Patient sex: M
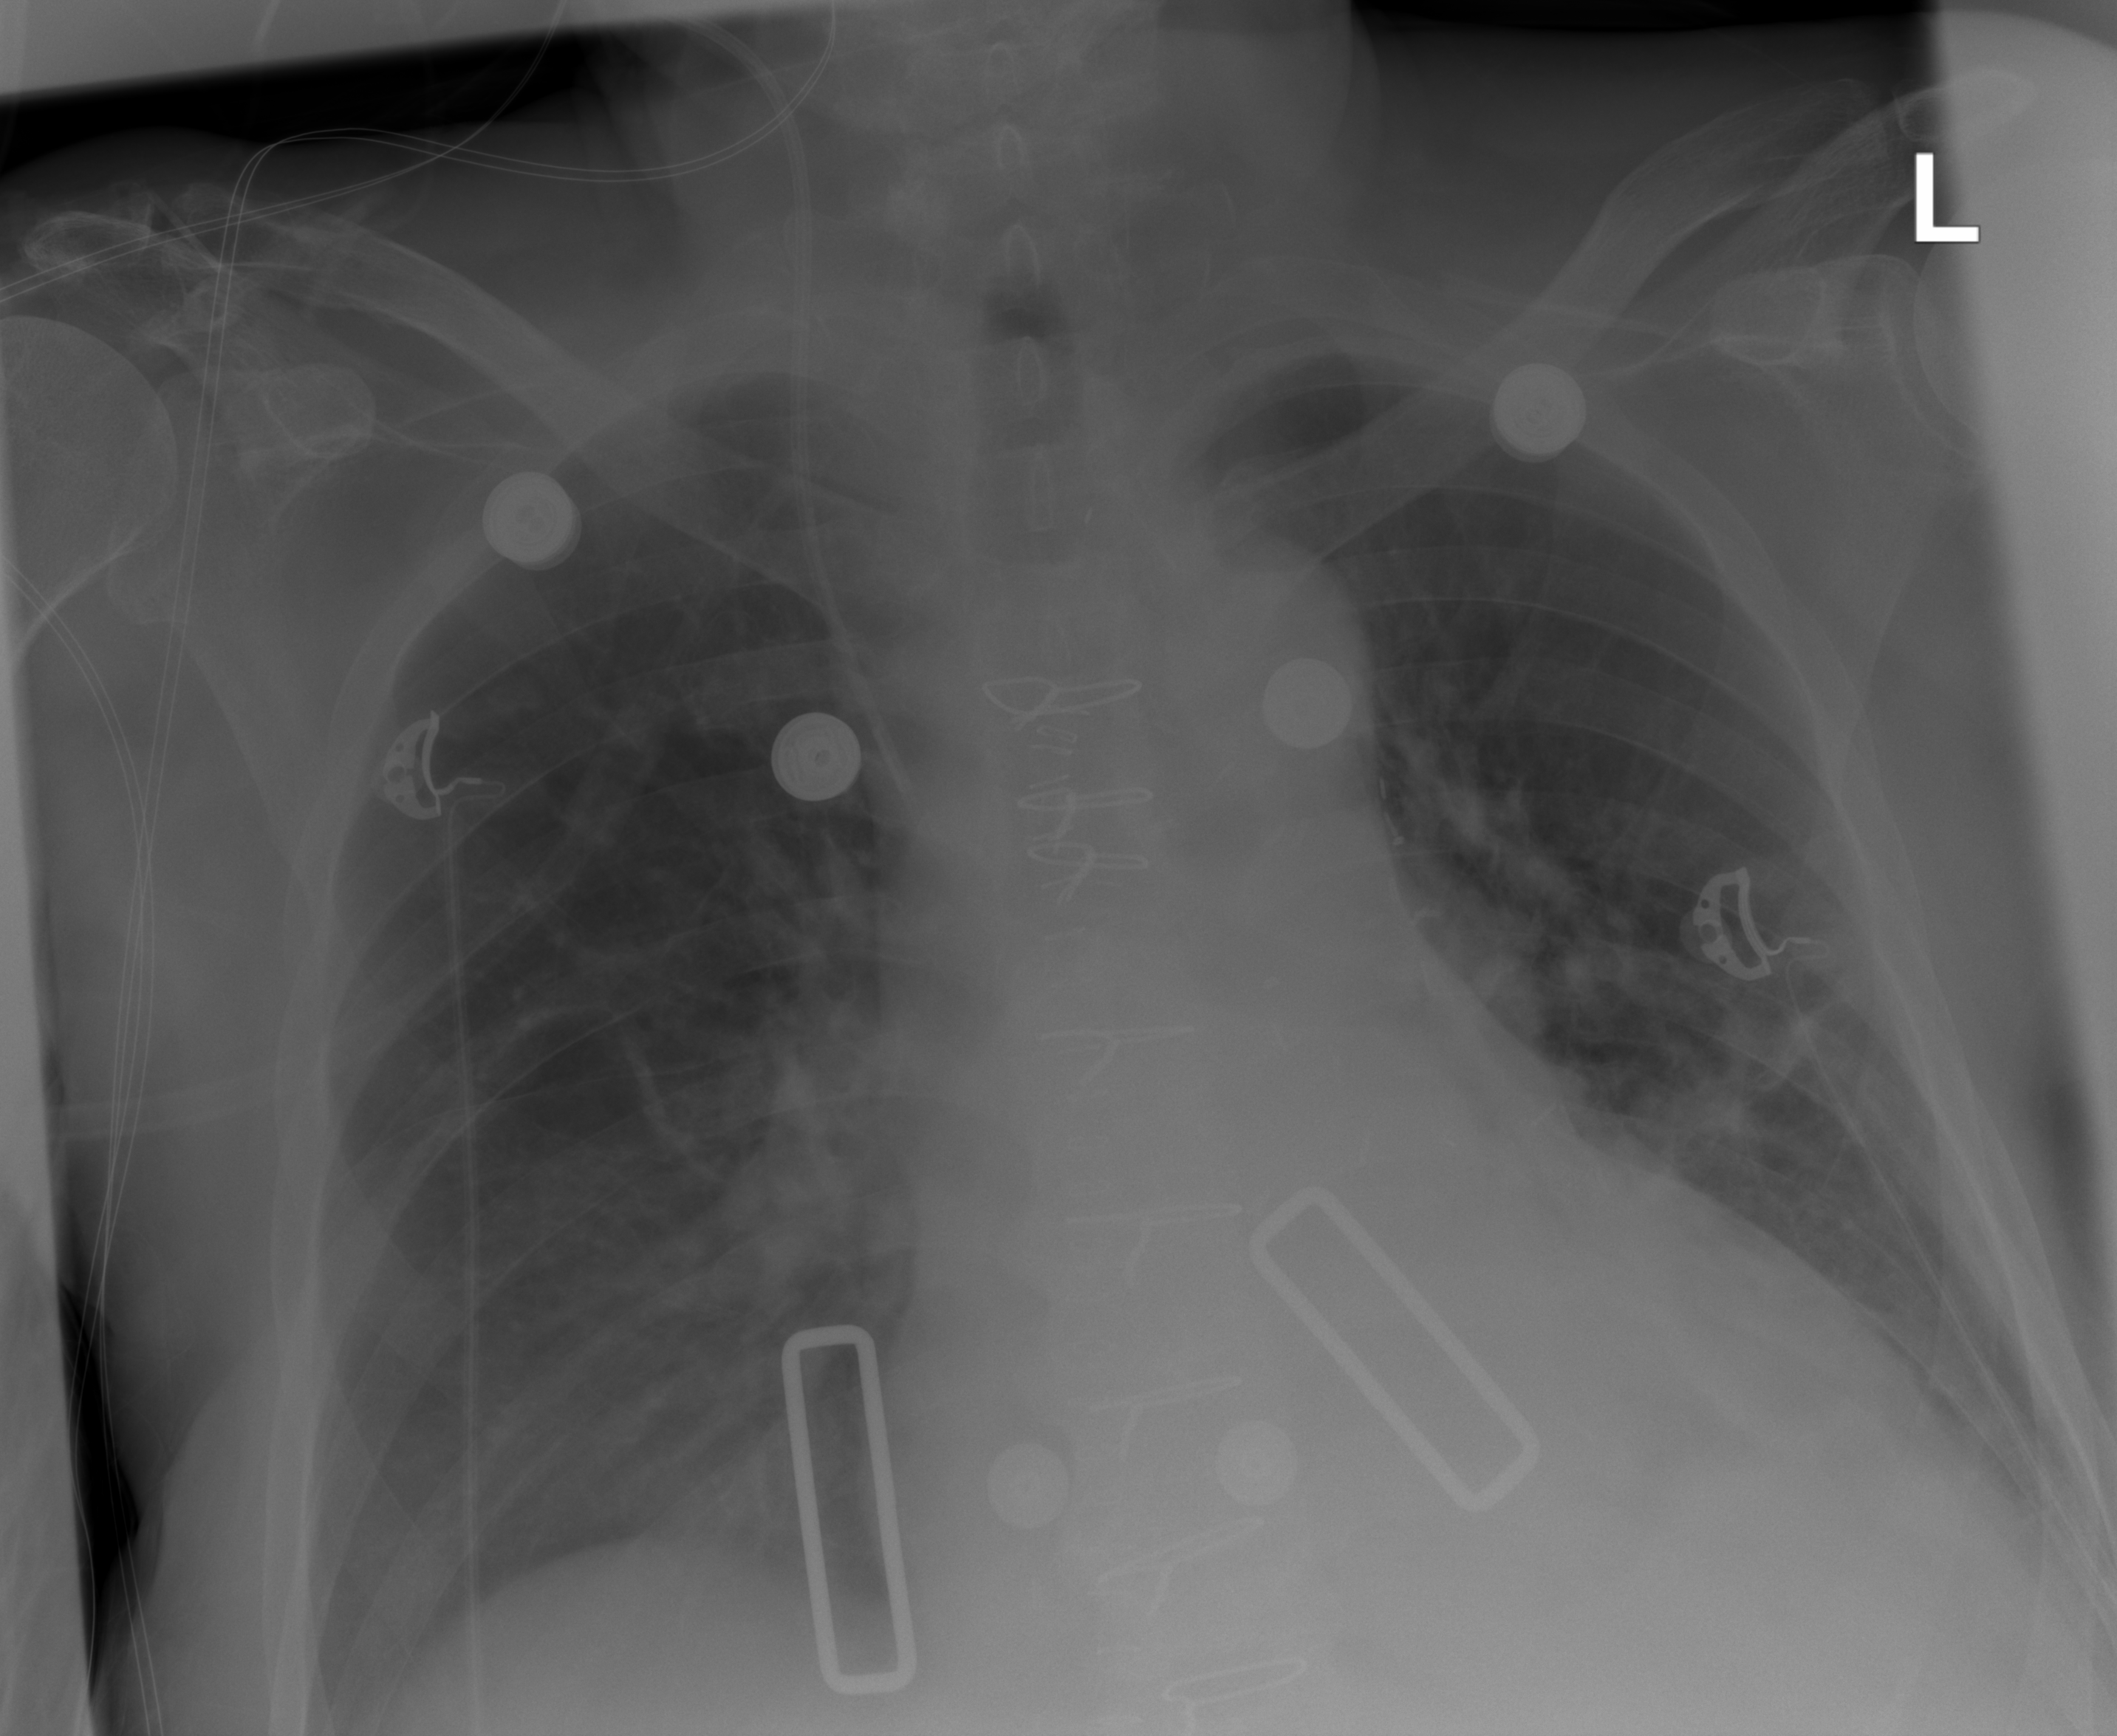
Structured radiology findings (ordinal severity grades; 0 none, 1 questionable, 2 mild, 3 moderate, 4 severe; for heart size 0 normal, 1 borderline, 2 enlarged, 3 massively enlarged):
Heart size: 2
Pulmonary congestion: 2
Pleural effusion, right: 0
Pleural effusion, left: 0
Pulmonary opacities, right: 0
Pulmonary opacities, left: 0
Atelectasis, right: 0
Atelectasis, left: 0